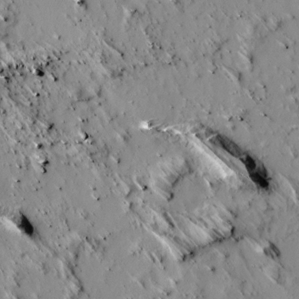
Label: non_frost